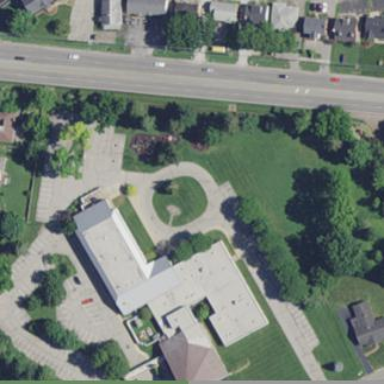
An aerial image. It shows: Building that serves as place of worship.